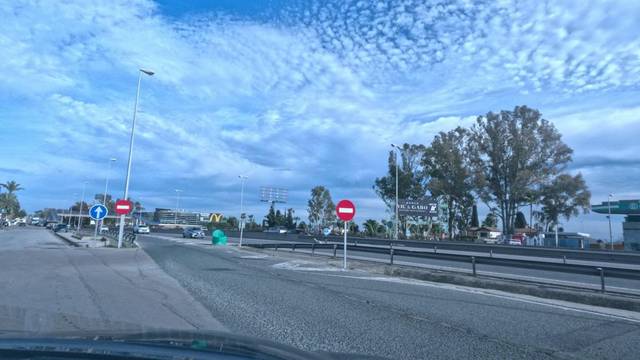
Region: Spain
Coordinates: 36.479, -5.041